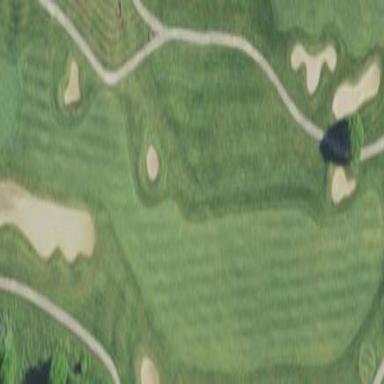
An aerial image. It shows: Grassy area designated as golf fairway.